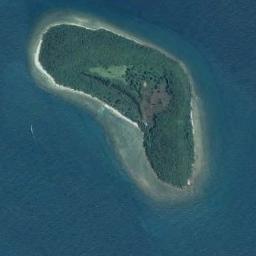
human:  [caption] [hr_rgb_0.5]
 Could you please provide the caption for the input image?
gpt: The island is like a sock .

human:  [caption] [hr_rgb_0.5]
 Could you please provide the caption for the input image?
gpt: There are many trees on the island .

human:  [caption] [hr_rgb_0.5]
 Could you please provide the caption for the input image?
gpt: A crescent-shaped island is surrounded by blue water, And the island’s plants flourish .

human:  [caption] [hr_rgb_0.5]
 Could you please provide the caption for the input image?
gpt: The island with dense vegetation is surrounded by deep blue waters .

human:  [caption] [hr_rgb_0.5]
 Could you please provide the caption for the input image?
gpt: There are many trees on the island surrounded by blue water .